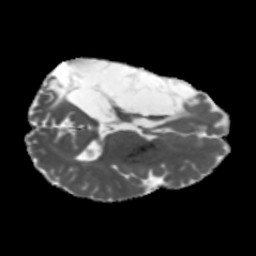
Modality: MD
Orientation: axial
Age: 40
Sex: male
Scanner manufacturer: siemens
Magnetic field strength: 3 T
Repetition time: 5.47 s
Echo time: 0.0854 s